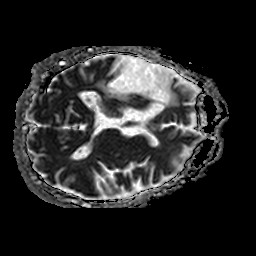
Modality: ADC
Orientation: axial
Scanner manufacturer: philips
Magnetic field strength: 1.5 T
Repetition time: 4.884 s
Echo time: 0.07794 s